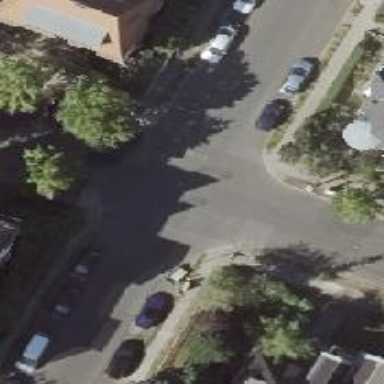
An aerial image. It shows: Residential road with asphalt surface and sidewalks on both sides. There is parallel on-street parking available on both sides of the road.